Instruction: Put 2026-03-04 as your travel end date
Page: home
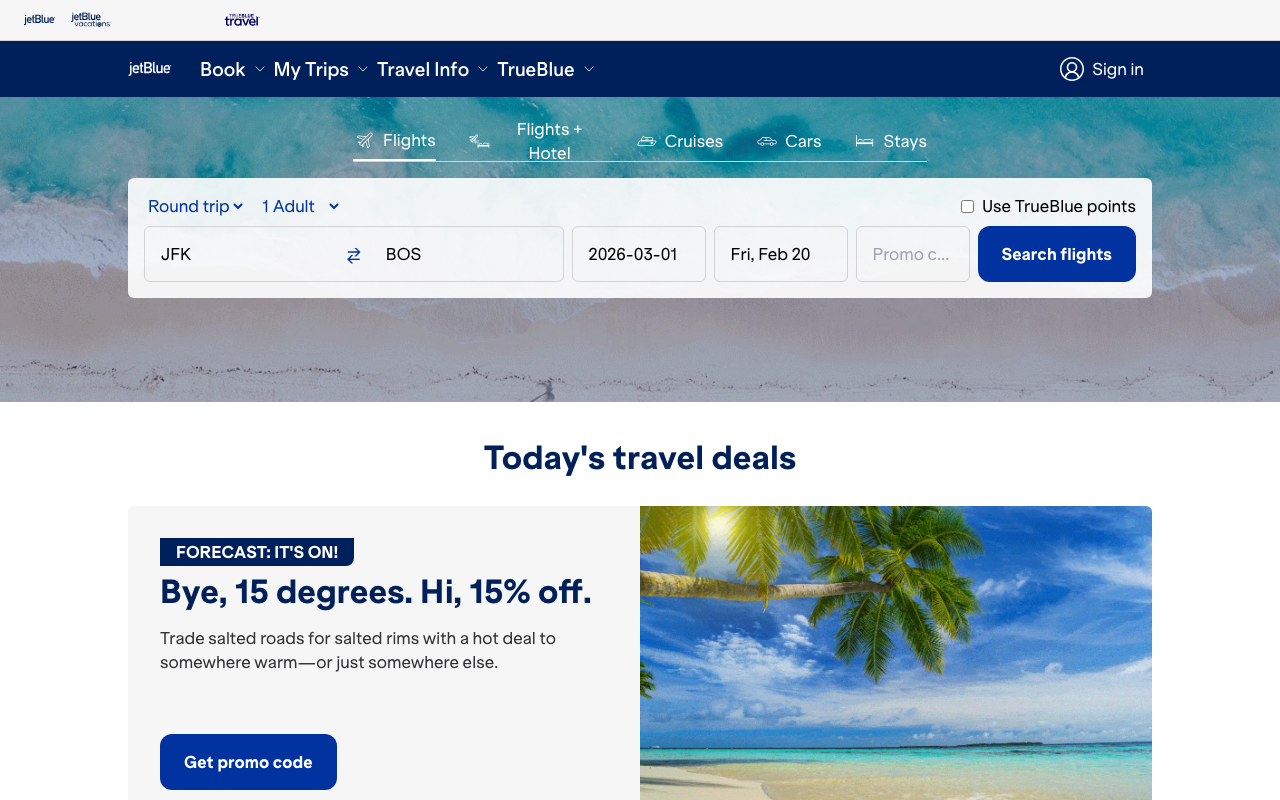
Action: type